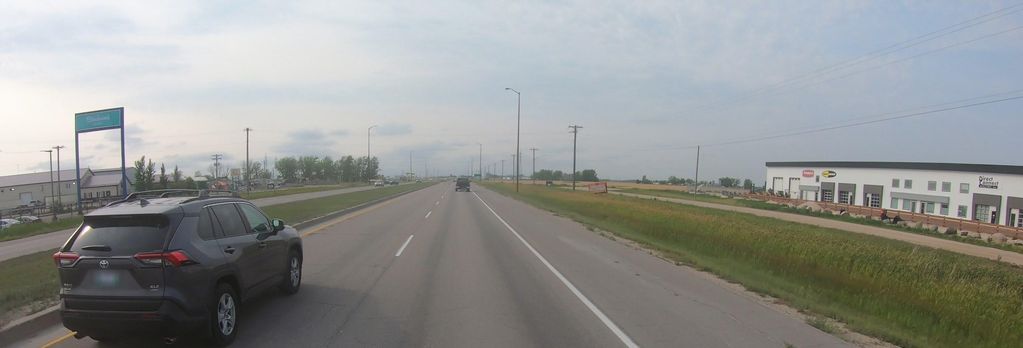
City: winnipeg